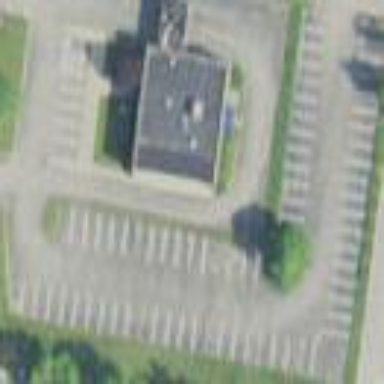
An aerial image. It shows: Parking area.